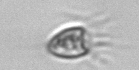
Label: Balanion